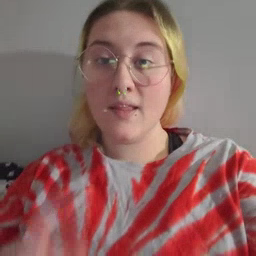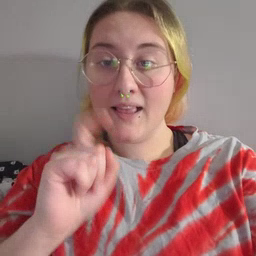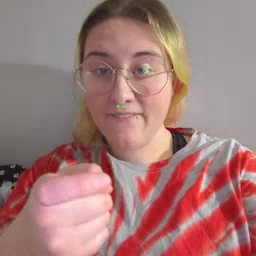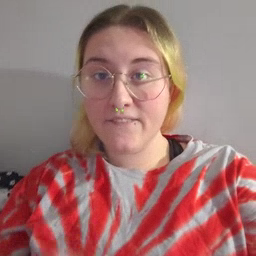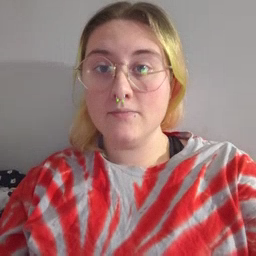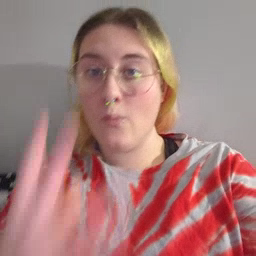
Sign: gift